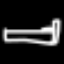
Label: bed